Question: I'm trying to build a multi series bar chart using d3 but running into problems due to the sparse nature of the dataset.
I want to force the x-axis to have a tick for every day, even if there is no data. The test data I have can have data points that are weeks apart so I'm expecting wide areas with no bars - which is fine.
I thought I could force the xAxis to use a set of predefined ticks using the tickValues array, but these leads to very strange display of overlaying the text for each day on top of days that do have some data.
I've included a screenshot of what I mean.
I get the feeling I'm supposed to do something when calculating the width of the bars but can't figure out what that might be.
Code:
'''
var data = [];
var tickValues = [];
var max = _.max(chartData.tabular, function(assessment) { return assessment.dateUTC; });
var min = _.min(chartData.tabular, function(assessment) { return assessment.dateUTC; });
var iter = moment.twix(min.dateUTC, max.dateUTC).iterate("days");
while(iter.hasNext()){
var momentObj = iter.next();
var assessment = _.find(chartData.tabular, {'date': momentObj.format('DD/MM/YYYY')});
tickValues.push(momentObj.valueOf());
if(assessment != null){
if(assessment.type == 'calculated'){
data.push({date: momentObj.valueOf(), calculated: assessment.score, manual: null});
}
if(assessment.type == 'manual'){
data.push({date: momentObj.valueOf(), calculated: null, manual: assessment.score});
}
}
}
log(data);
var margin = {top: 20, right: 55, bottom: 30, left: 40},
width = $('#cahai-chart').width() - margin.left - margin.right,
height = 500 - margin.top - margin.bottom;
var x = d3.scale.ordinal()
.rangeRoundBands([0, width], .1);
var y = d3.scale.linear()
.rangeRound([height, 0]);
var xAxis = d3.svg.axis()
.scale(x)
.orient("bottom")
.tickValues(tickValues)
.tickFormat(function(d){return d3.time.format('%d/%m/%y')(new Date(d))});
var yAxis = d3.svg.axis()
.scale(y)
.orient("left");
var color = d3.scale.ordinal()
.range(["#001c9c","#101b4d","#475003","#9c8305","#d3c47c"]);
var svg = d3.select("#cahai-chart svg")
.attr("width", width + margin.left + margin.right)
.attr("height", height + margin.top + margin.bottom)
.append("g")
.attr("transform", "translate(" + margin.left + "," + margin.top + ")");
var labelVar = 'date';
var varNames = d3.keys(data[0]).filter(function (key) { return key !== labelVar;});
color.domain(varNames);
data.forEach(function (d) {
var y0 = 0;
d.mapping = varNames.map(function (name) {
return {
name: name,
label: d[labelVar],
y0: y0,
y1: y0 += +d[name]
};
});
d.total = d.mapping[d.mapping.length - 1].y1;
});
x.domain(data.map(function (d) { return d.date; }));
y.domain([0, d3.max(data, function (d) { return d.total; })]);
svg.append("g")
.attr("class", "x axis")
.attr("transform", "translate(0," + height + ")")
.call(xAxis);
svg.append("g")
.attr("class", "y axis")
.call(yAxis)
.append("text")
.attr("transform", "rotate(-90)")
.attr("y", 6)
.attr("dy", ".71em")
.style("text-anchor", "end")
.text("Score");
var selection = svg.selectAll(".series")
.data(data)
.enter().append("g")
.attr("class", "series")
.attr("transform", function (d) { return "translate(" + x(d.date) + ",0)"; });
selection.selectAll("rect")
.data(function (d) { return d.mapping; })
.enter().append("rect")
.attr("width", x.rangeBand())
.attr("y", function (d) { return y(d.y1); })
.attr("height", function (d) { return y(d.y0) - y(d.y1); })
.style("fill", function (d) { return color(d.name); })
.style("stroke", "grey")
.on("mouseover", function (d) { showPopover.call(this, d); })
.on("mouseout", function (d) { removePopovers(); })
var legend = svg.selectAll(".legend")
.data(varNames.slice().reverse())
.enter().append("g")
.attr("class", "legend")
.attr("transform", function (d, i) { return "translate(55," + i * 20 + ")"; });
legend.append("rect")
.attr("x", width - 10)
.attr("width", 10)
.attr("height", 10)
.style("fill", color)
.style("stroke", "grey");
legend.append("text")
.attr("x", width - 12)
.attr("y", 6)
.attr("dy", ".35em")
.style("text-anchor", "end")
.text(function (d) { return d; });
function removePopovers () {
$('.popover').each(function() {
$(this).remove();
});
}
function showPopover (d) {
$(this).popover({
title: d.name,
placement: 'auto top',
container: 'body',
trigger: 'manual',
html : true,
content: function() {
return "Date: " + d3.time.format('%d/%m/%y')(new Date(d.label)) +
"<br/>Score: " + d3.format(",")(d.value ? d.value: d.y1 - d.y0); }
});
$(this).popover('show')
}
'''
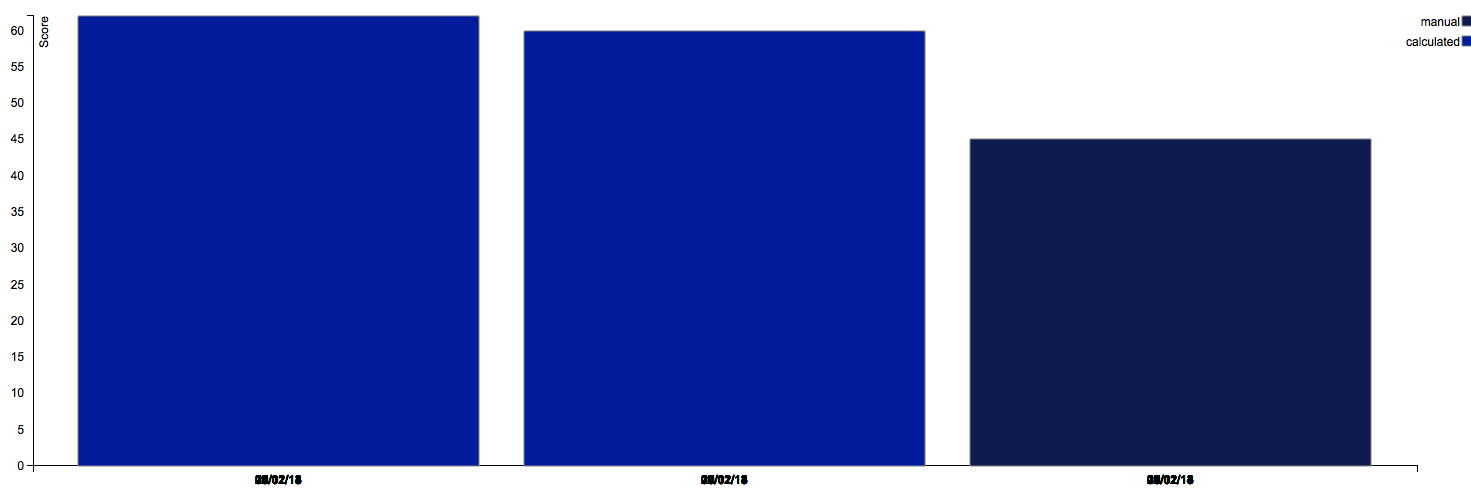
Answer: An ordinal scale will always show as many ticks are there are values in the domain. You just need to pass the full array of dates as the domain.
Replace this line
'x.domain(data.map(function (d) { return d.date; }));'
with this
'x.domain(tickValues);'
It looks like you have everything else set up correctly, so this will space the bars out along the axis and make them slimmer.